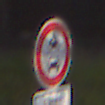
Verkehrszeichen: VerbotKraftfahrzeuge
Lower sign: SonstigeFahrzeugePersonengruppenFrei4
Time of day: Night
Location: Outdoor (Suburban)
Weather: PartlyCloudy
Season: NotSpecified
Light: Artificial